Interaction volume radius: 5 \u00c5
Interaction volume height: 20 \u00c5
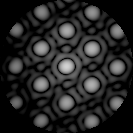
Disorder parameter: 0.07431